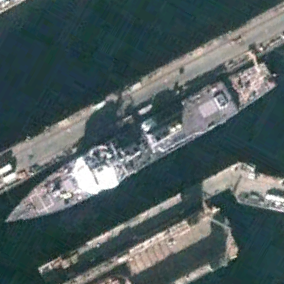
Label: destroyer